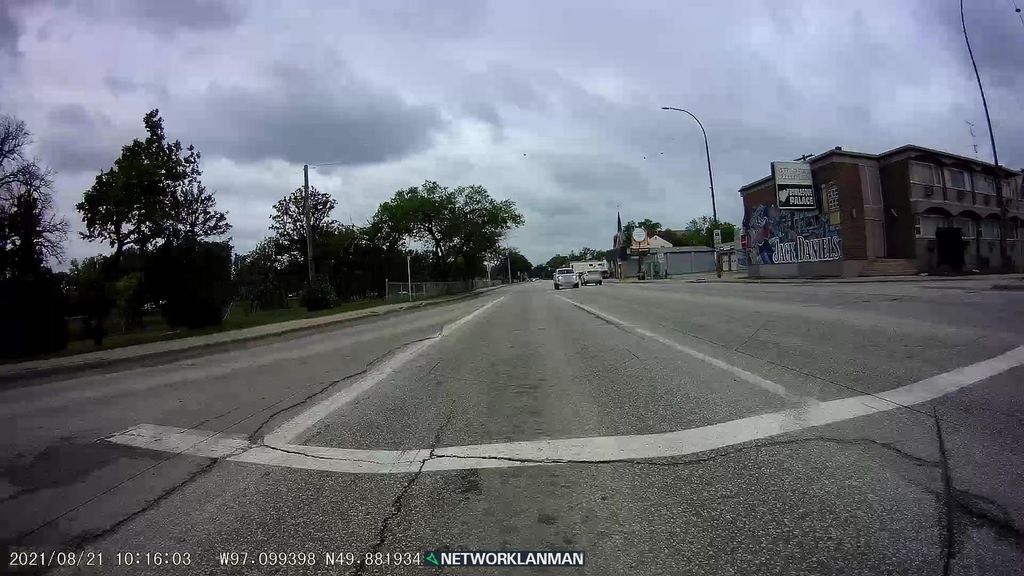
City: winnipeg